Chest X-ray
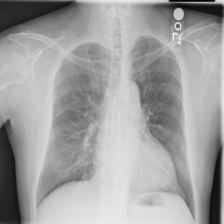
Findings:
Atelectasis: negative
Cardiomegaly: positive
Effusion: negative
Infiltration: negative
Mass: negative
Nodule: negative
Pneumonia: negative
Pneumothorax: negative
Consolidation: negative
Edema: negative
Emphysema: negative
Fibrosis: negative
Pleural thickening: negative
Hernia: negative